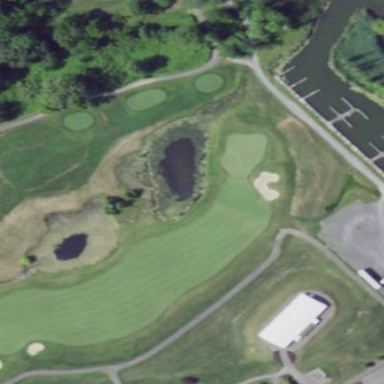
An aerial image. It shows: Water hazard in golf course. The hazard is natural water feature.